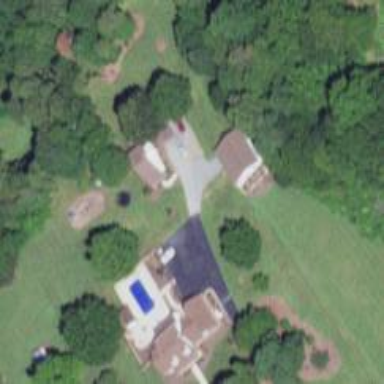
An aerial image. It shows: Driveway.